Question: This is my first time making graphs in React so I'm following the guide and documentation. I have no prior experience with graphology, sigma.js or <URL>.
The <URL> says:
> Import the React Sigma style file in your application. Example : 'import "@react-sigma/core/lib/react-sigma.min.css"'

Honestly I'm finding it very hard to learn sigma.js and insert it in my react website. I can't find any guides. Are there any? I just want to start with a simple graph and learn from there.
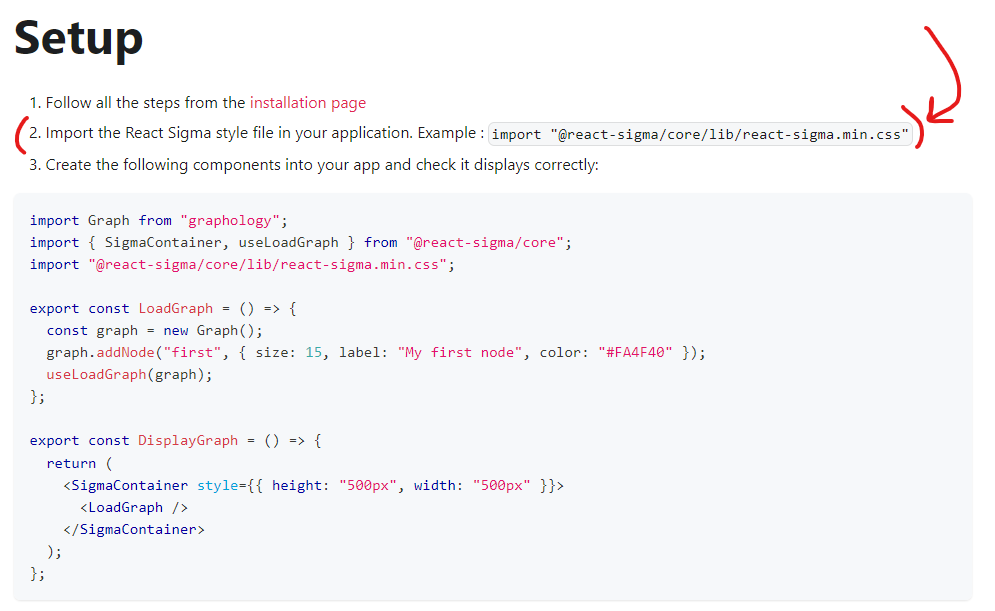
Answer: The documentation refers specifically to their own CSS file which must be imported in a React app like they are showing in the example:
'''
import "@react-sigma/core/lib/react-sigma.min.css";
'''
---
The example in the documentation was broken when I wrote this answer. I opened <URL> and it was fixed since then.
When I tried it, some dependencies were missing and some changes were needed.
'''
npm install @react-sigma/core sigma graphology graphology-types lodash
'''
'''
import { useEffect } from "react";
import Graph from "graphology";
import { SigmaContainer, useLoadGraph } from "@react-sigma/core";
// Import the style file here
import "@react-sigma/core/lib/react-sigma.min.css";
export const LoadGraph = () => {
// first change to their example
const loadGraph = useLoadGraph();
// also wrapped their graph instantiation side-effect with useEffect
useEffect(() => {
const graph = new Graph();
graph.addNode("first", {
// Required position
x: 1,
y: 1,
size: 15,
label: "My first node",
color: "#FA4F40"
});
// Calling the function that was missing from the example
loadGraph(graph);
}, [loadGraph]);
// Returning null to get a valid component
return null;
};
export const DisplayGraph = () => {
return (
<SigmaContainer style={{ height: "500px", width: "500px" }}>
<LoadGraph />
</SigmaContainer>
);
};
'''
<URL>
Note that I used TypeScript for the example, which gives insightful error messages since provides its own types.
Then it was clear that the 'useLoadGraph' hook wasn't used properly since it doesn't accept any parameter and it returns a function accepting a 'graph' parameter. This can be confirmed with the <URL>.
I also figured that <URL> was missing from errors in the developer console.
---
<URL>